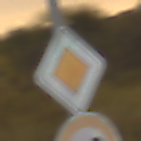
Verkehrszeichen: Vorfahrtsstrasse
Zusatzzeichen unten: Geschwindigkeit80
Umgebung: Outdoor, Nature
Tageszeit: Night
Wetter: Clear
Licht: Natural
Jahreszeit: NotSpecified
Kontrast: LowContrast